Aerial crown-view tile of a tropical tree (Barro Colorado Island, Panama), acquired 20250818:
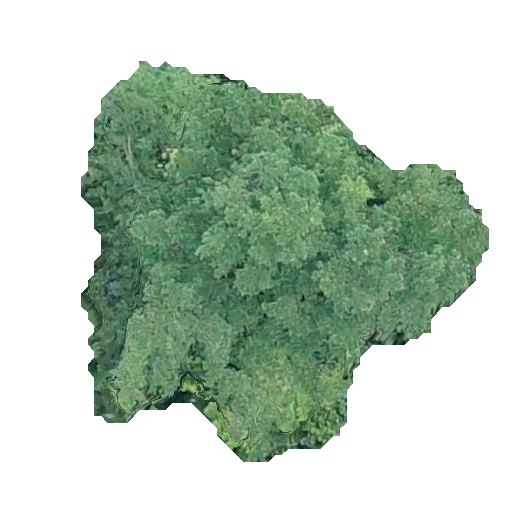
Species: Tabernaemontana arborea
GBIF accepted scientific name: Tabernaemontana arborea
Crown area: 156.296 m²